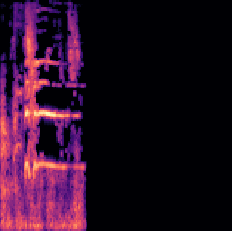
Sound class: Rooster